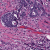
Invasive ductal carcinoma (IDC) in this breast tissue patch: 0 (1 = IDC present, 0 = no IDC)